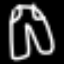
Label: pants